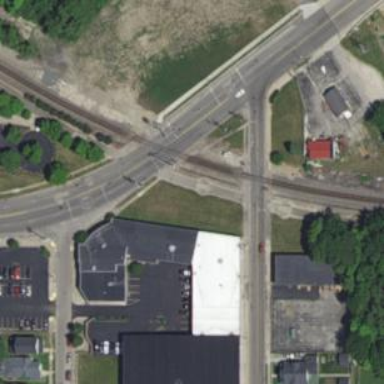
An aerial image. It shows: Crossing for the railway.